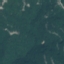
Label: Forest